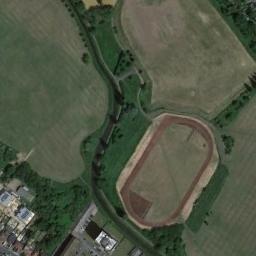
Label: ground_track_field